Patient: sex M, age 71
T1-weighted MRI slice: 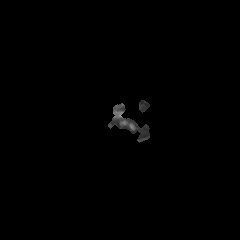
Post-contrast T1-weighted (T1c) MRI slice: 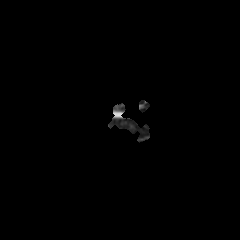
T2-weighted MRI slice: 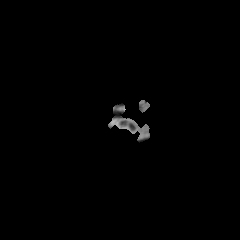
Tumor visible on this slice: no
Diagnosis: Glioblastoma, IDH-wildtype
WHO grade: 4